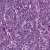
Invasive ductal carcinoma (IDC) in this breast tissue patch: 0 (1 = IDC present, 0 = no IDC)